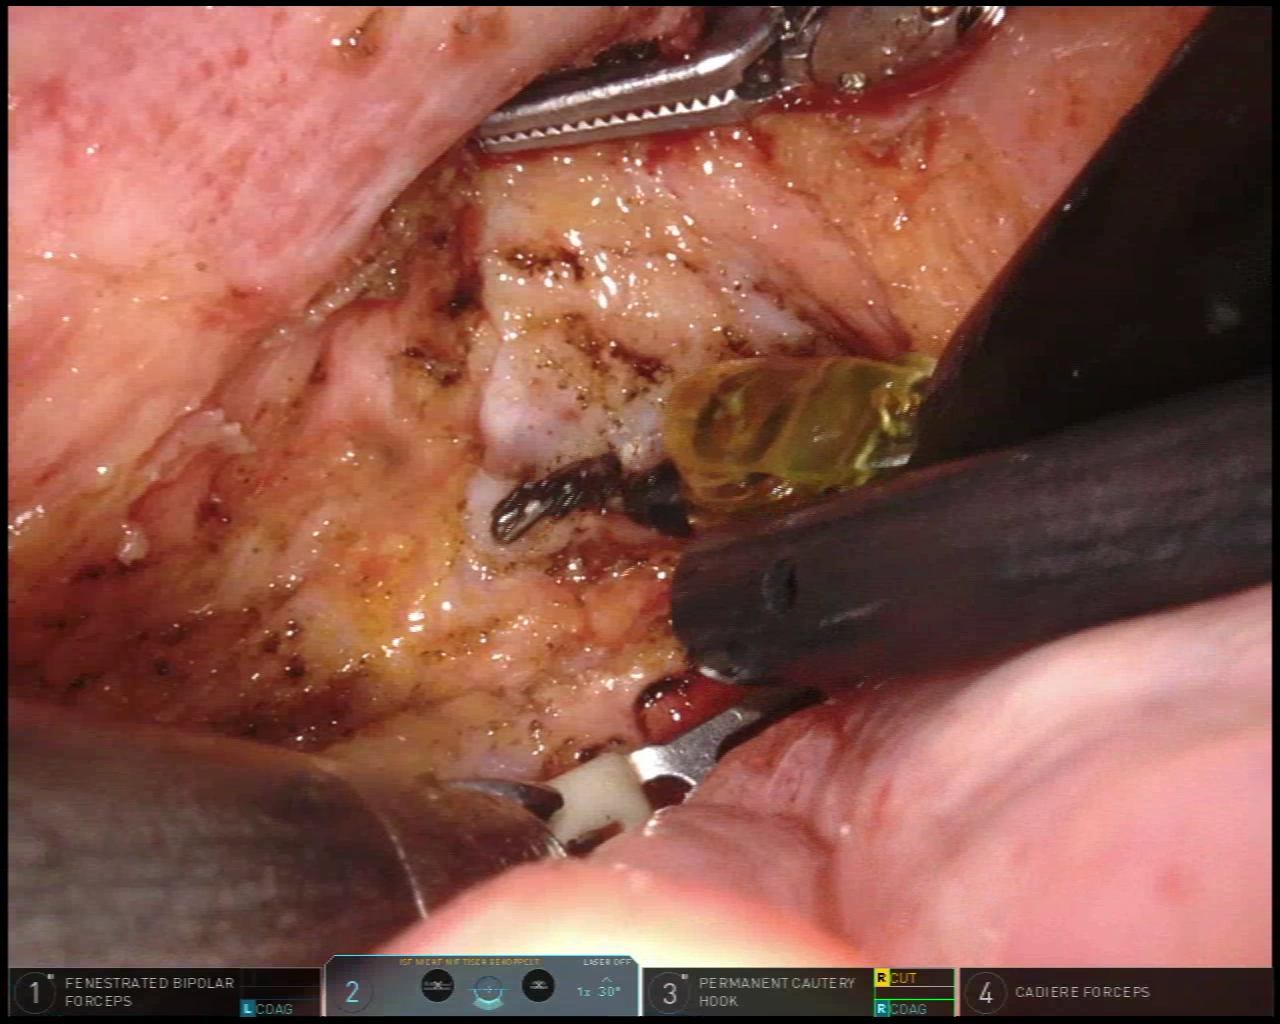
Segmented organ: vesicular_glands
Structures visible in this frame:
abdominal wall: no
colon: no
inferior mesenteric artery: no
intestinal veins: no
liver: no
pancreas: no
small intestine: no
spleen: no
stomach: no
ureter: no
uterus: no
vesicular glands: yes